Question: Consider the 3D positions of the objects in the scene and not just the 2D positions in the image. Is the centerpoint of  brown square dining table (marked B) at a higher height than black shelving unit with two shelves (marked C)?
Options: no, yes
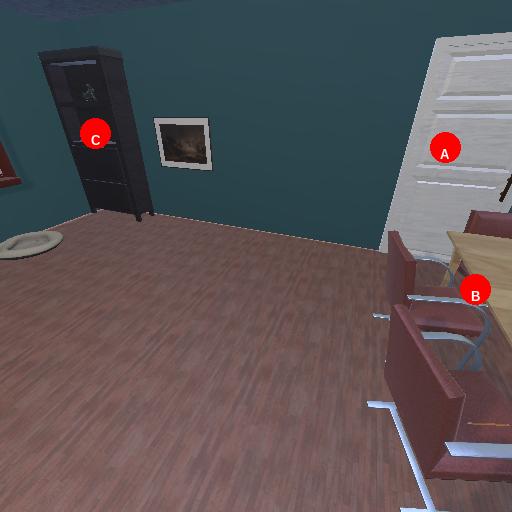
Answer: no